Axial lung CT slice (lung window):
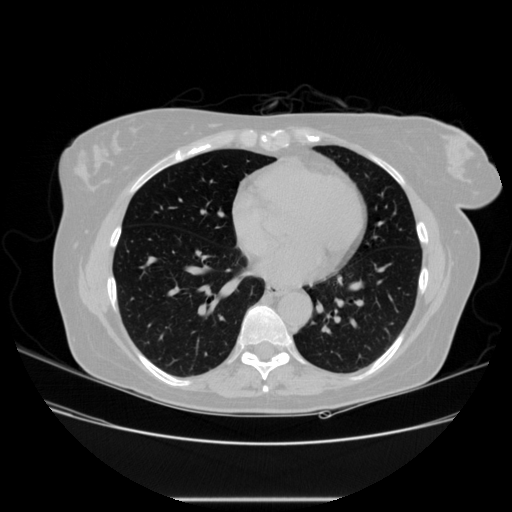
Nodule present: no